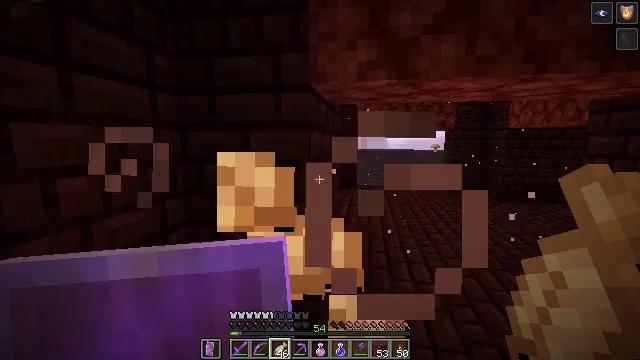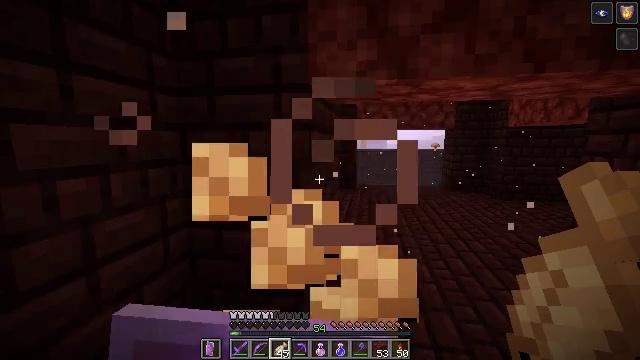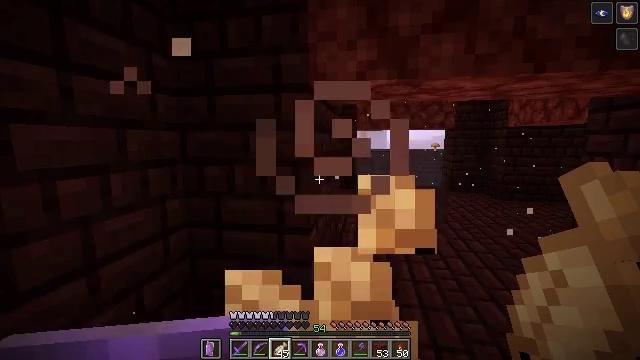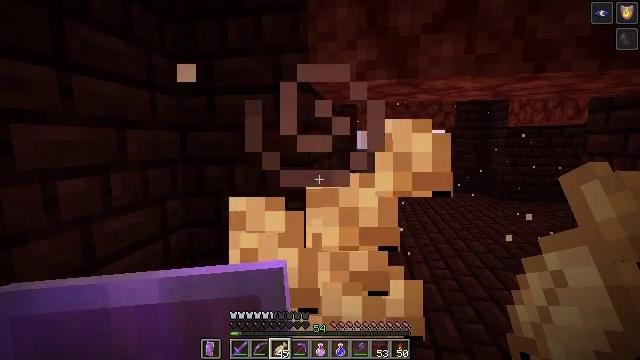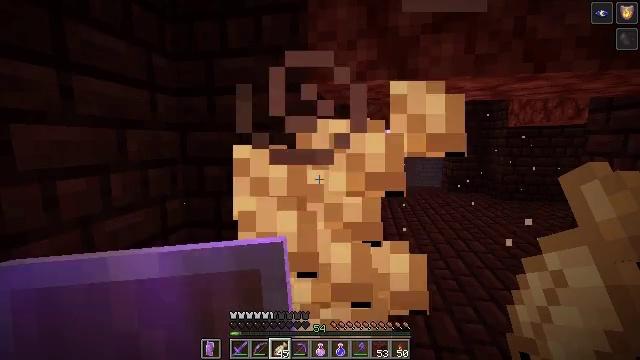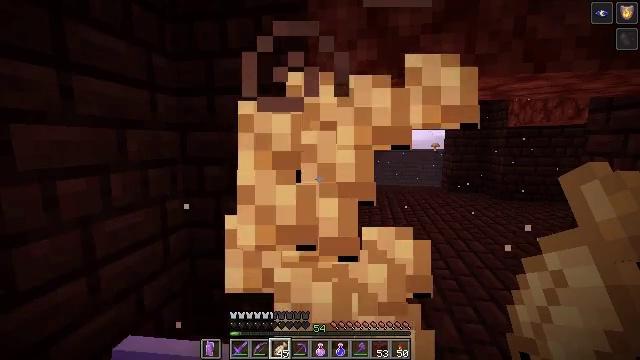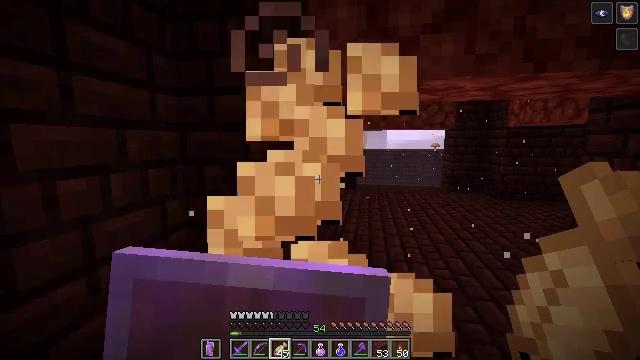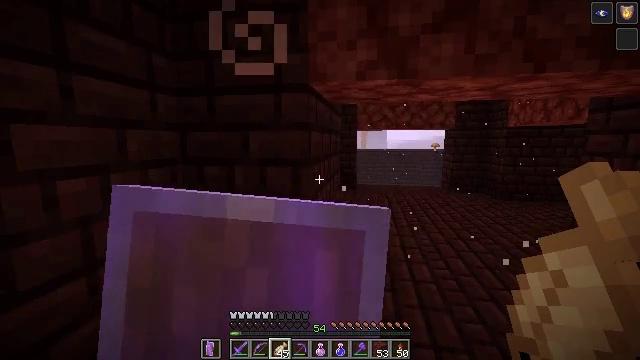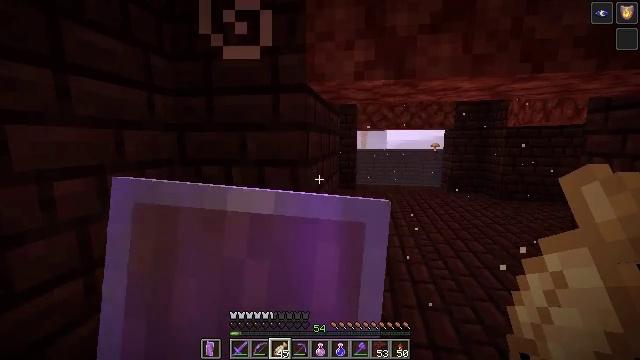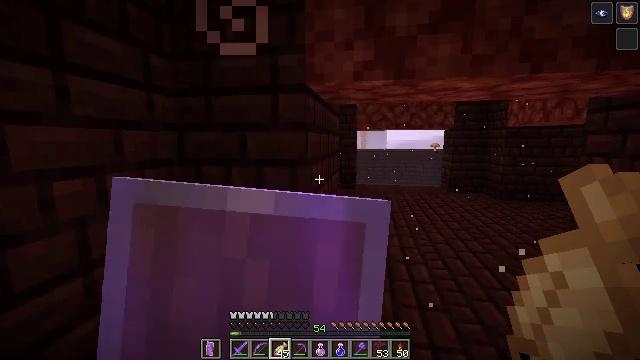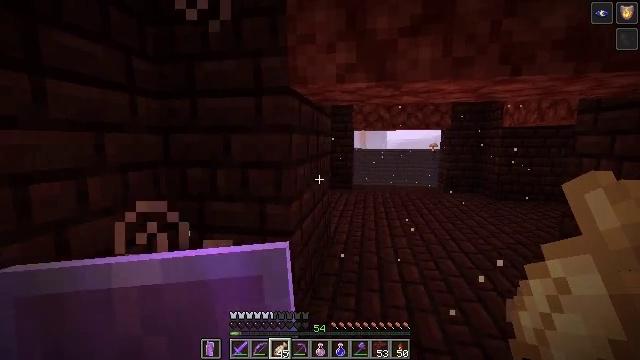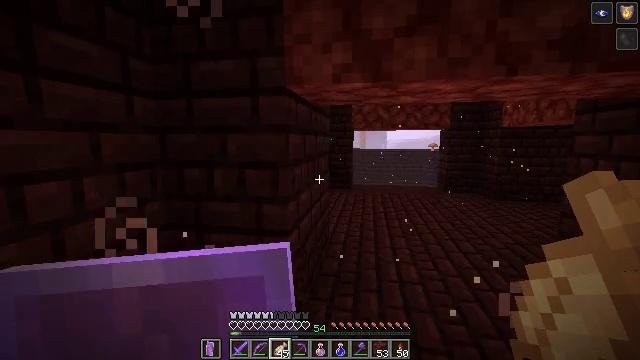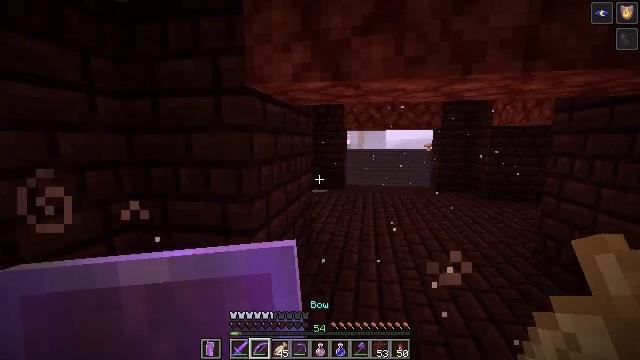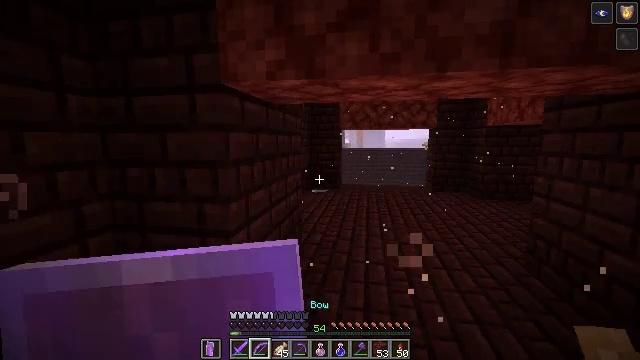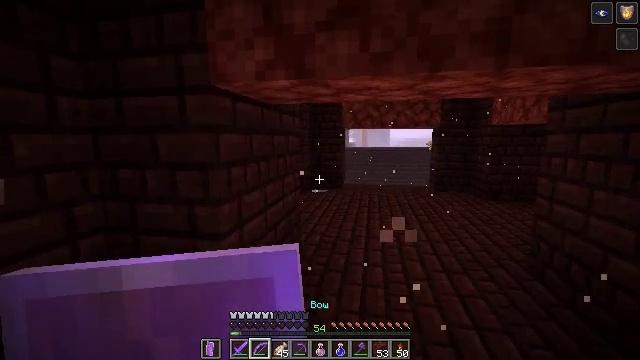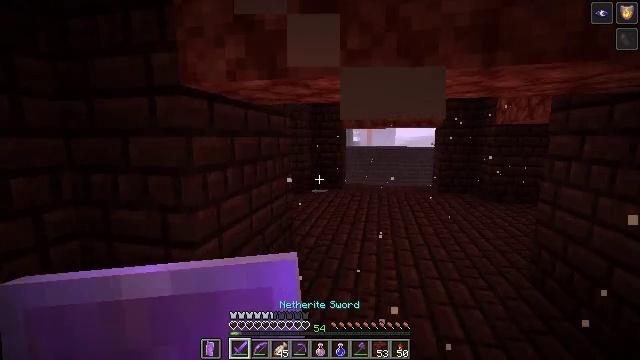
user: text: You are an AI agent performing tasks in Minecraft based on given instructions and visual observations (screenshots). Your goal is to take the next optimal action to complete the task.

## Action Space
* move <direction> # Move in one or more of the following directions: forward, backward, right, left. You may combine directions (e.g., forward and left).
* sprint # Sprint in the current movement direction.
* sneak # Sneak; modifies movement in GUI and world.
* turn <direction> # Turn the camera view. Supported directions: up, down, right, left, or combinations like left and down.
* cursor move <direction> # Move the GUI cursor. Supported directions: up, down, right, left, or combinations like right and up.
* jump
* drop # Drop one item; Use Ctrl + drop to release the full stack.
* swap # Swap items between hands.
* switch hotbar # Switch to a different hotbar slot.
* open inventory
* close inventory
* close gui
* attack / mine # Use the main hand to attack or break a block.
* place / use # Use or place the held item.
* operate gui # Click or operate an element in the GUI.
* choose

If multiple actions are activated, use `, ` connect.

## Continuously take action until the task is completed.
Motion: motion action
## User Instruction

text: Kill hostile mobs.
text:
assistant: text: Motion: use / place
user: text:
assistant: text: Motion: use / place
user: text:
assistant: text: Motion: use / place
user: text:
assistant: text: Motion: use / place
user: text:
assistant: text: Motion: use / place
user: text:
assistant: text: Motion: use / place
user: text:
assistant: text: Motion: use / place
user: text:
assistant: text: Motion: move right, use / place
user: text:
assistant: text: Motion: move right, use / place
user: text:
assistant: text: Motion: move right
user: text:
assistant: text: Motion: move right
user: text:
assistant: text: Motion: move right
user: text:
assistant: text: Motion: move forward and move right
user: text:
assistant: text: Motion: move forward and move right, turn left
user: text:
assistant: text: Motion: move forward and move right, turn left
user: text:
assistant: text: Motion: move forward and move right, turn left
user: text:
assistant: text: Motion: move forward and move right, turn left
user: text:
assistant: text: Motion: move forward and move right, turn left
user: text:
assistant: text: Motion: move forward and move right, turn left
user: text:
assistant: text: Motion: move forward and move right, turn left
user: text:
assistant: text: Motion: move forward and move right, turn left
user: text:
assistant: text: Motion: move forward and move right, turn left
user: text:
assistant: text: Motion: move forward and move right, turn left
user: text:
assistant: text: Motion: move forward and move right, turn left
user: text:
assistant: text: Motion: move forward and move right, turn left
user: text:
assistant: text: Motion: move forward and move right, turn left
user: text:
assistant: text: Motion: move forward and move right, turn left
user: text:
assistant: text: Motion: move forward and move right, turn left
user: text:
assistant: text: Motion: move forward and move right, turn left
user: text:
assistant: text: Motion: move forward and move right, turn left